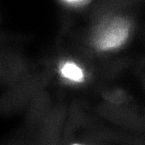
Tissue sample: colon
Magnification: 5.0x
Cell type: Myeloid cells
Senescence state: senescent